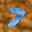
Label: 7